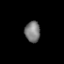
Tissue: prostate
Cell type: T cells
Senescence score: 0.2835
Nuclear area (px): 313
Mean DAPI intensity: 123.045